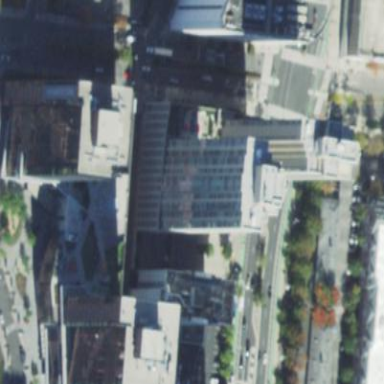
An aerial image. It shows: Part of building.